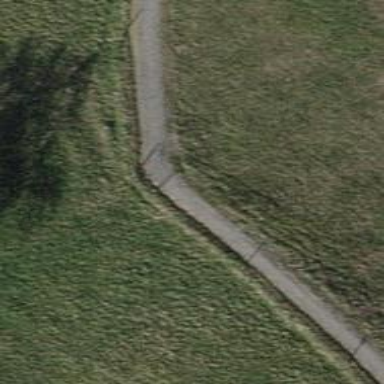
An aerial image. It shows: Path with fine gravel surface.